Question: Hi I am trying to create select which will count pickups from pickup table by months.
Select will be used in web site written on .NET.
Report will looks like this

I have 3 tables
'''
create table Agency
(
AgencyID int not null IDENTITY,
AgencyName varchar (100)not null,
CeresNo VARCHAR(7),
AgencyCode varchar (16) not null,
Active bit,
CensusDist varchar(50) ,
GroupCode varchar (10),
Primary Key (AgencyID),
FOREIGN KEY (CensusDist) REFERENCES AgencyCensus(CensusDist),
FOREIGN KEY (GroupCode) REFERENCES AgencyGroup (GroupCode)
);
'''
Clients table
'''
create table Clients
(
ClientID int not null IDENTITY (9000,1),
AgencyID int not null,
AppDate date not null,
CertifiedDate date ,
Primary Key (ClientID),
FOREIGN KEY (AgencyID) REFERENCES Agency(AgencyID),
);
'''
and pickup table
'''
create table Pickup
(
PickupID int IDENTITY,
ClientID int ,
PickupDate date ,
PickupProxy varchar (200) ,
PickupHispanic bit default 0,
EthnCode varchar(5) ,
CategCode varchar (2) ,
AgencyID int,
Primary Key (PickupID),
FOREIGN KEY (ClientID) REFERENCES Clients (ClientID)
);
'''
so far i have this statement
'''
select
[Agency]= (select AgencyName from agency),
[Jan] = (select count(pickupid) from pickup where PickupDate between '2012-01-01' and '2012-01-31' group by AgencyID),
[FEB] = (select count(pickupid) from pickup where PickupDate between '2012-02-01' and '2012-02-29' group by AgencyID )
'''
The select is not finished and probably should be rewrited but i dont know how :(
it throwing errors
Also problem is i don't know how to make statement look at records in pickup table with current year. Because I think people who will use web site will not be able change dates in select :) Also for some reason function AVG doesn't calculate correct average and doesn't want to do it by groups. Please help!
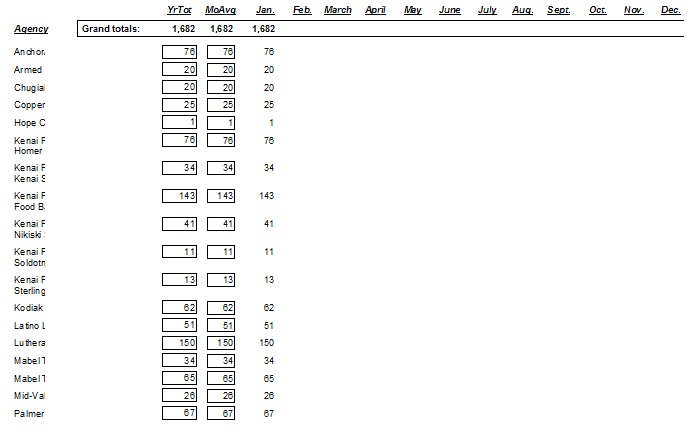
Answer: '''
Alter procedure sp_CountPickups
@MyYear int
AS
SELECT
MAX(a.AgencyName),
COUNT(PickupID) as YearTotal,
COUNT(PickupID)/(CASE WHEN YEAR(GETDATE()) =@myYear THEN MONTH(GETDATE()) ELSE 12 END) as MoAvg,
SUM(CASE WHEN DATEPART(month, PickupDate) = 1 THEN 1 ELSE 0 end) as Jan,
SUM(CASE WHEN DATEPART(month, PickupDate) = 2 THEN 1 ELSE 0 end) as Feb,
SUM(CASE WHEN DATEPART(month, PickupDate) = 3 THEN 1 ELSE 0 end) as Mar,
SUM(CASE WHEN DATEPART(month, PickupDate) = 4 THEN 1 ELSE 0 end) as Apr,
SUM(CASE WHEN DATEPART(month, PickupDate) = 5 THEN 1 ELSE 0 end) as May,
SUM(CASE WHEN DATEPART(month, PickupDate) = 6 THEN 1 ELSE 0 end) as Jun,
SUM(CASE WHEN DATEPART(month, PickupDate) = 7 THEN 1 ELSE 0 end) as Jul,
SUM(CASE WHEN DATEPART(month, PickupDate) = 8 THEN 1 ELSE 0 end) as Aug,
SUM(CASE WHEN DATEPART(month, PickupDate) = 9 THEN 1 ELSE 0 end) as Sep,
SUM(CASE WHEN DATEPART(month, PickupDate) = 10 THEN 1 ELSE 0 end) as Oct,
SUM(CASE WHEN DATEPART(month, PickupDate) = 11 THEN 1 ELSE 0 end) as Nov,
SUM(CASE WHEN DATEPART(month, PickupDate) = 12 THEN 1 ELSE 0 end) as Dec
FROM dbo.Pickup p join Agency a on p.agencyid = a.agencyid
where DATEPART(year, PickupDate) = @MyYear
group by a.AgencyID
order by a.AgencyID
'''
may be will be useful for somebody